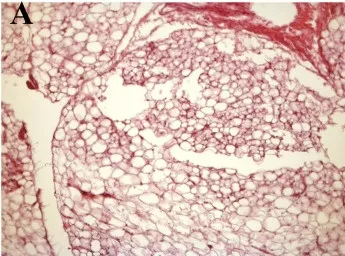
Histology results. (A) Adipose tissue.
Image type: pathology (h&e)